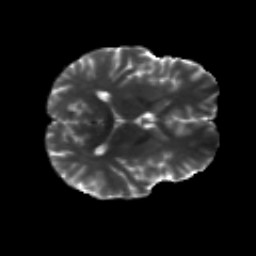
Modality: T2w
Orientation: axial
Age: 26
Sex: male
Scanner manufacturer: siemens
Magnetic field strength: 3 T
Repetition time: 8.8 s
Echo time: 0.085 s